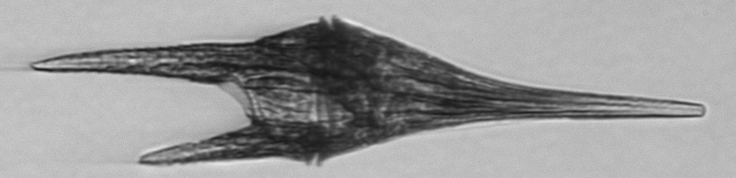
Label: Tripos_furca